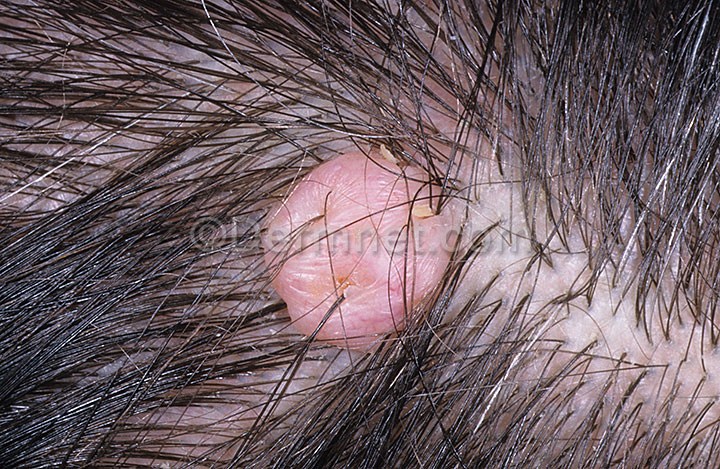
Disease: Melanoma Skin Cancer Nevi and Moles